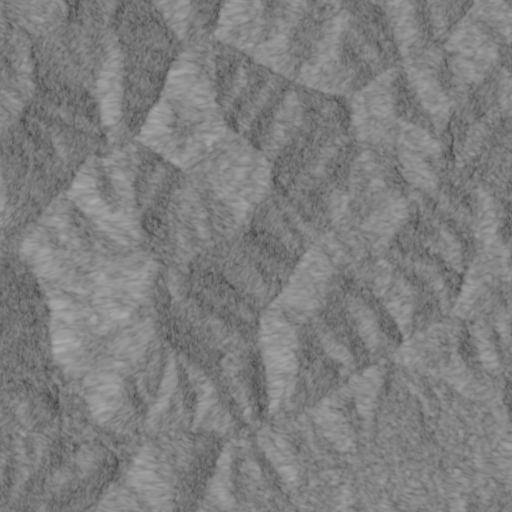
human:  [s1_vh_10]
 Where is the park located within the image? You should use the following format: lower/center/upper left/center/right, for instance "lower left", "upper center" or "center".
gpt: The park is located in the lower left of the image.
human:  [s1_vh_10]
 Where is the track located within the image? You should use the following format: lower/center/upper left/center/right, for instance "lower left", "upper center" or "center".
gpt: There is no track in the image.

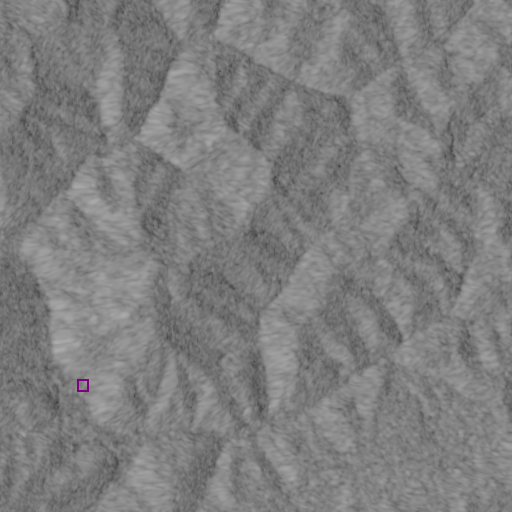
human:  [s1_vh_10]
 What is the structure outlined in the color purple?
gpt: The structure outlined in purple is a park.
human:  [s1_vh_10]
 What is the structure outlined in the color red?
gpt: There is no red outline.